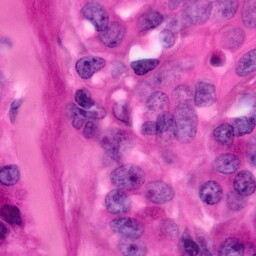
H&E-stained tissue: Pancreatic